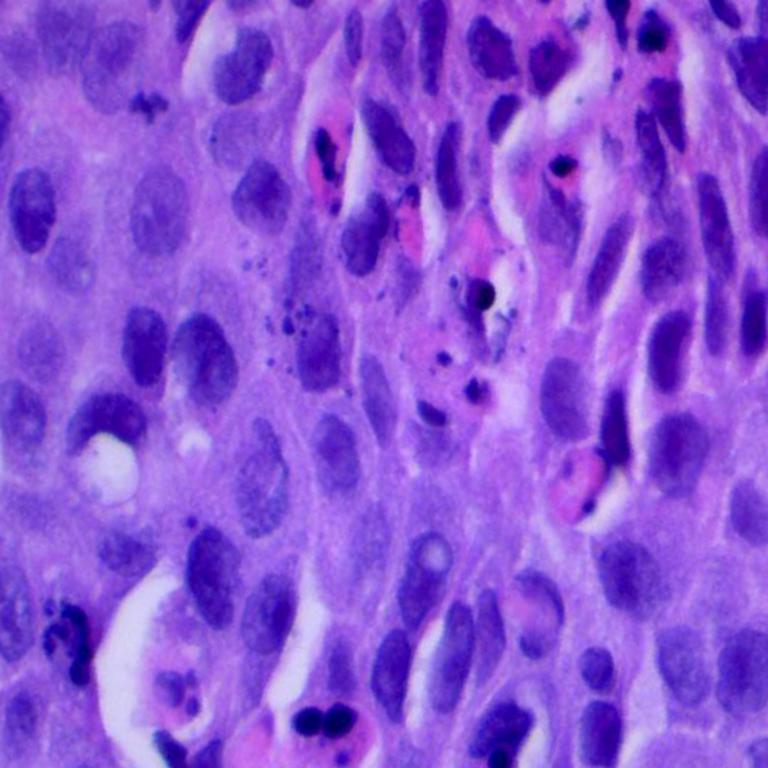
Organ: lung
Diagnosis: squamous carcinomas